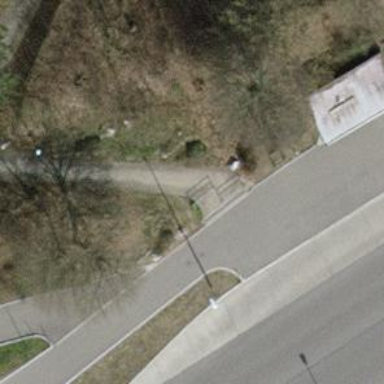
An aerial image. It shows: Cycle barrier.